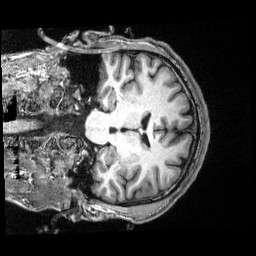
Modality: T1w
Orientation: coronal
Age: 25
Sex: male
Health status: ill
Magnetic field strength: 3 T
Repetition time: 2.53 s
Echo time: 0.00331 s